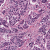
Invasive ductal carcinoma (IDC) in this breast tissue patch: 1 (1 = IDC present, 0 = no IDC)